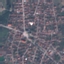
Land use / land cover: Residential